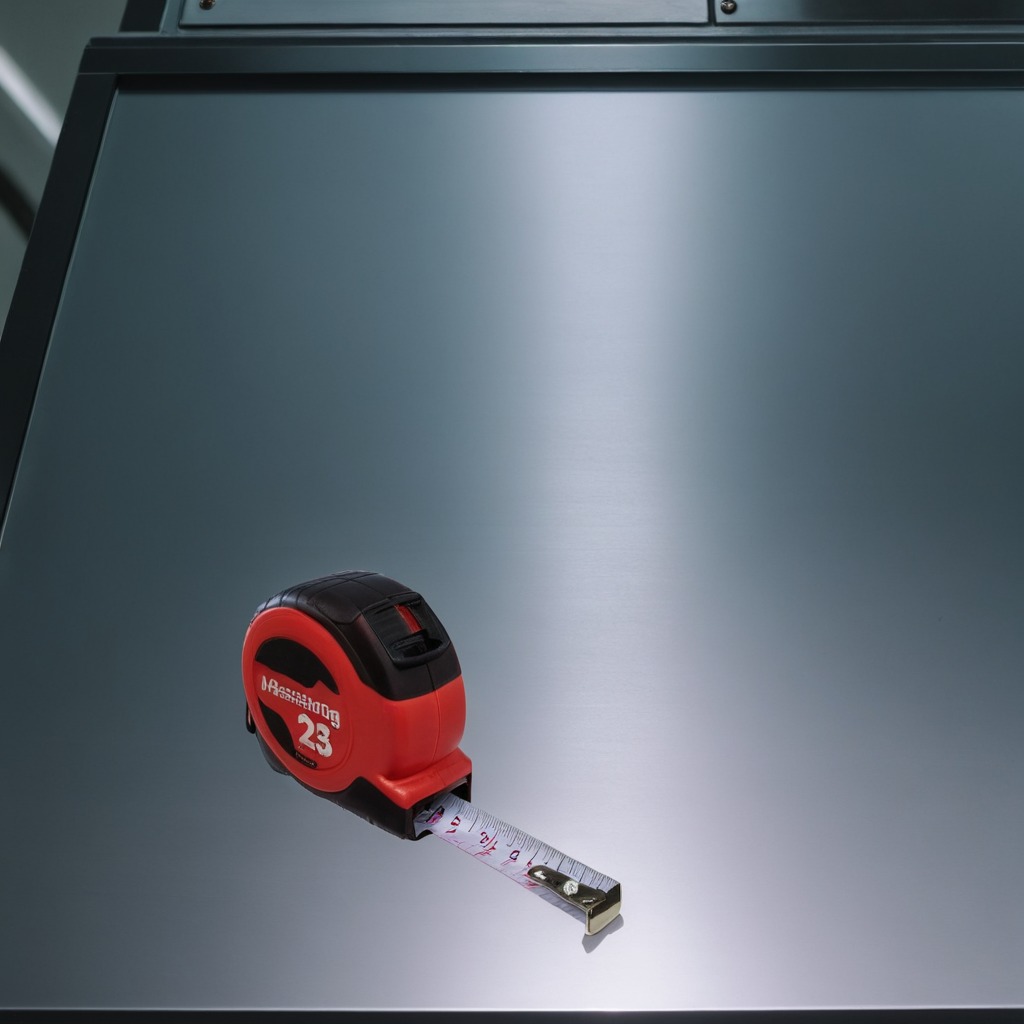
A measuring tape lies on the metal table in the machine shop under fluorescent lights.